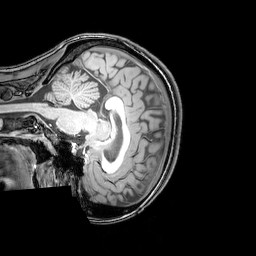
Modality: T1w
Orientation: sagittal
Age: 24
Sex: female
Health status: healthy
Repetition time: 0.081 s
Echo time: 0.037 s